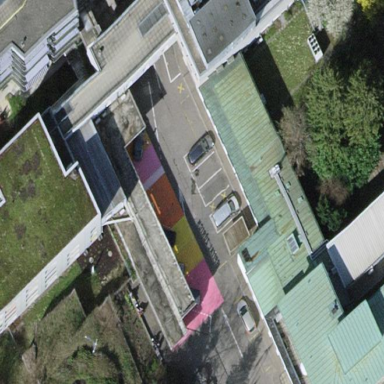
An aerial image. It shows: View of roof of building.